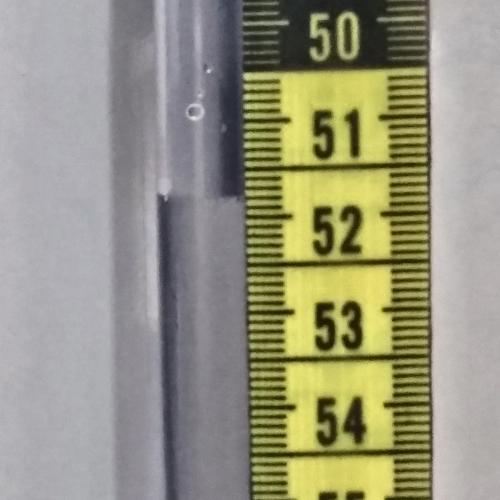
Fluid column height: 51.8 cm